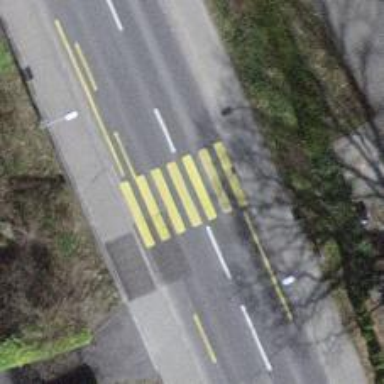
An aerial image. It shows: Zebra crossing on footway.